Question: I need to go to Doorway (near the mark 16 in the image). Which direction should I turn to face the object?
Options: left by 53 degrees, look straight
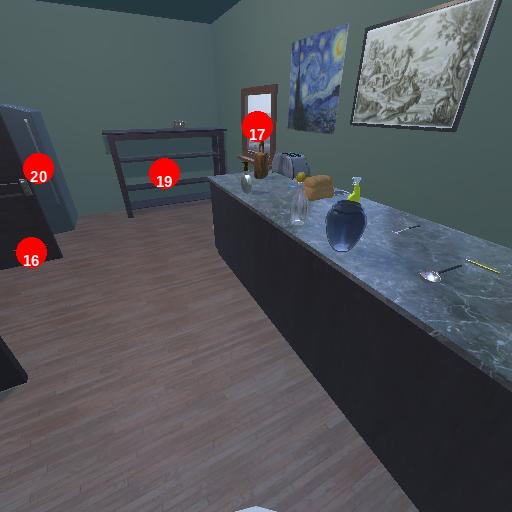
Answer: left by 53 degrees